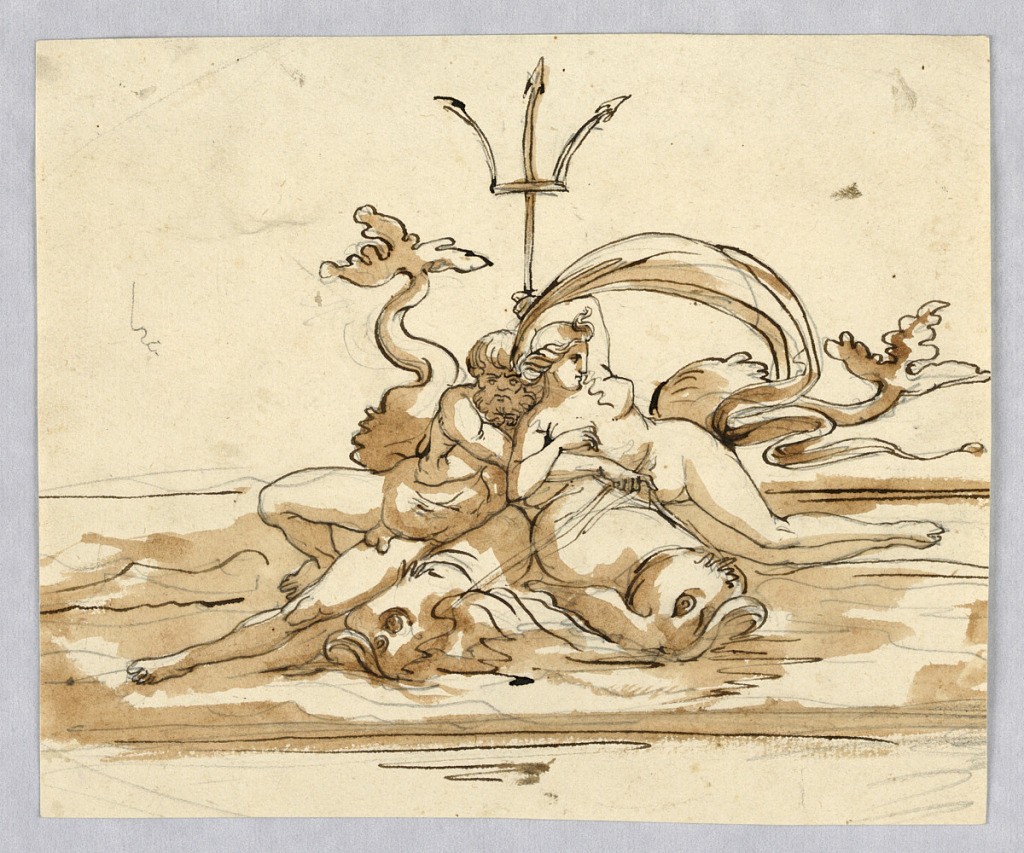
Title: Neptune and Amphitrite
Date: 1810–1830
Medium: Pen and brown ink, brush and brown wash, traces of graphite on off-white pape, lined
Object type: Drawing
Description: Neptune and Amphitrite, both lean upon swimming dolphins, whose reigns Neptune holds in his right hands. The left hand holds a trident aloft.